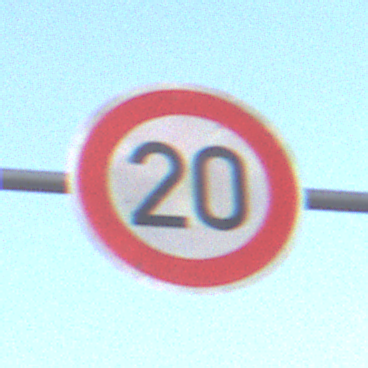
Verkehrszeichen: Geschwindigkeit20
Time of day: SunriseSunset
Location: Outdoor (Nature)
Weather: PartlyCloudy
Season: NotSpecified
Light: Natural